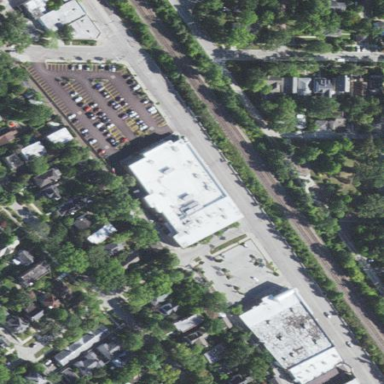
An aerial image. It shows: Retail building housing supermarket.